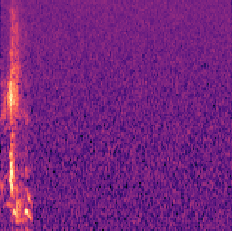
Sound class: Person sneeze